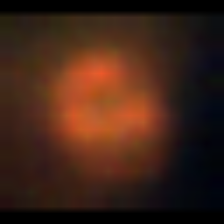
Taxon: NanoPlankton
Group: Other